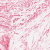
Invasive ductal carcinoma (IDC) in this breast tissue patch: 0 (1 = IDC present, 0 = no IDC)